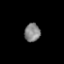
Tissue: prostate
Cell type: T cells
Senescence score: 0.3529
Nuclear area (px): 286
Mean DAPI intensity: 130.458